Question: Hi I am using Apache POI 2.5.1
FormulaEvaluator is not supported in this version.
When open excel sheet it display like below:

But after double click in cell or click in formula bar evaluates the formula.
Please provide solution to this!!!!
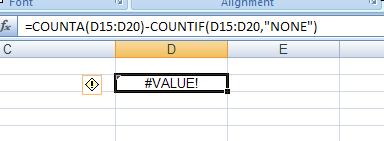
Answer: POI 2.5.1 was released on the 29th of February, 2004. That's over 8 years ago! If you look at the <URL> then you'll see there has been a huge number of improvements and fixes since then. You really need to upgrade!
Once you have upgraded to a release from this decade(!), you can then follow the <URL> to either recalculate the values yourself, or force Excel to do it on load.